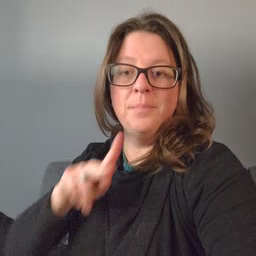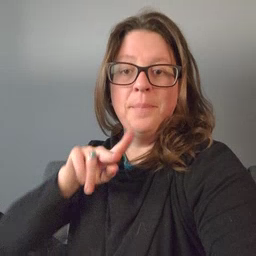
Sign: pajamas